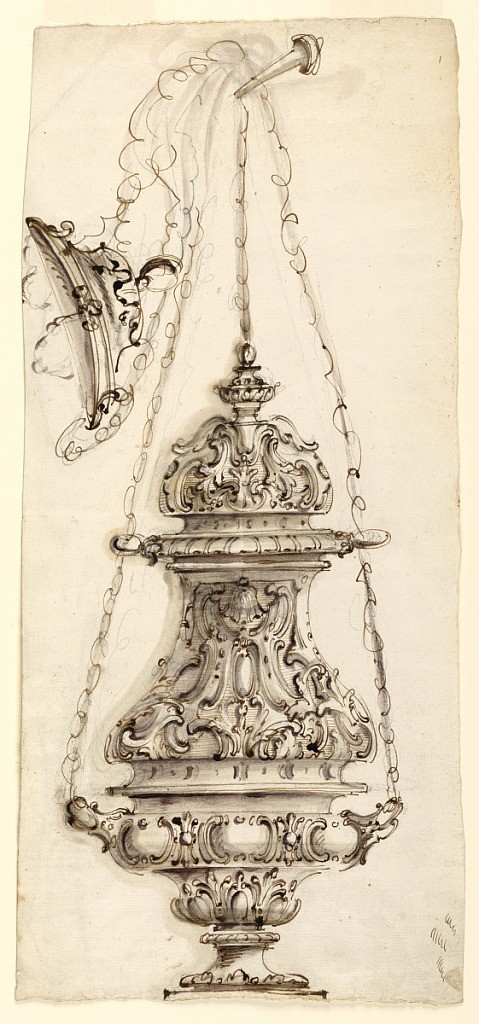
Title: Censer
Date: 1730–60
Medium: Pen and brown ink, brown wash over, black chalk Support: to be checked
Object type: Drawing
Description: Vertical format. A nail is shown in the center above to which the chains are fastened with their upper part, with the cover hanging at left. The ornamentation consists of scrolls of various kinds and vegetable motifs. Reverse, in opposite direction, a rough black chalk shetch for an escutcheon. (RB'45)???